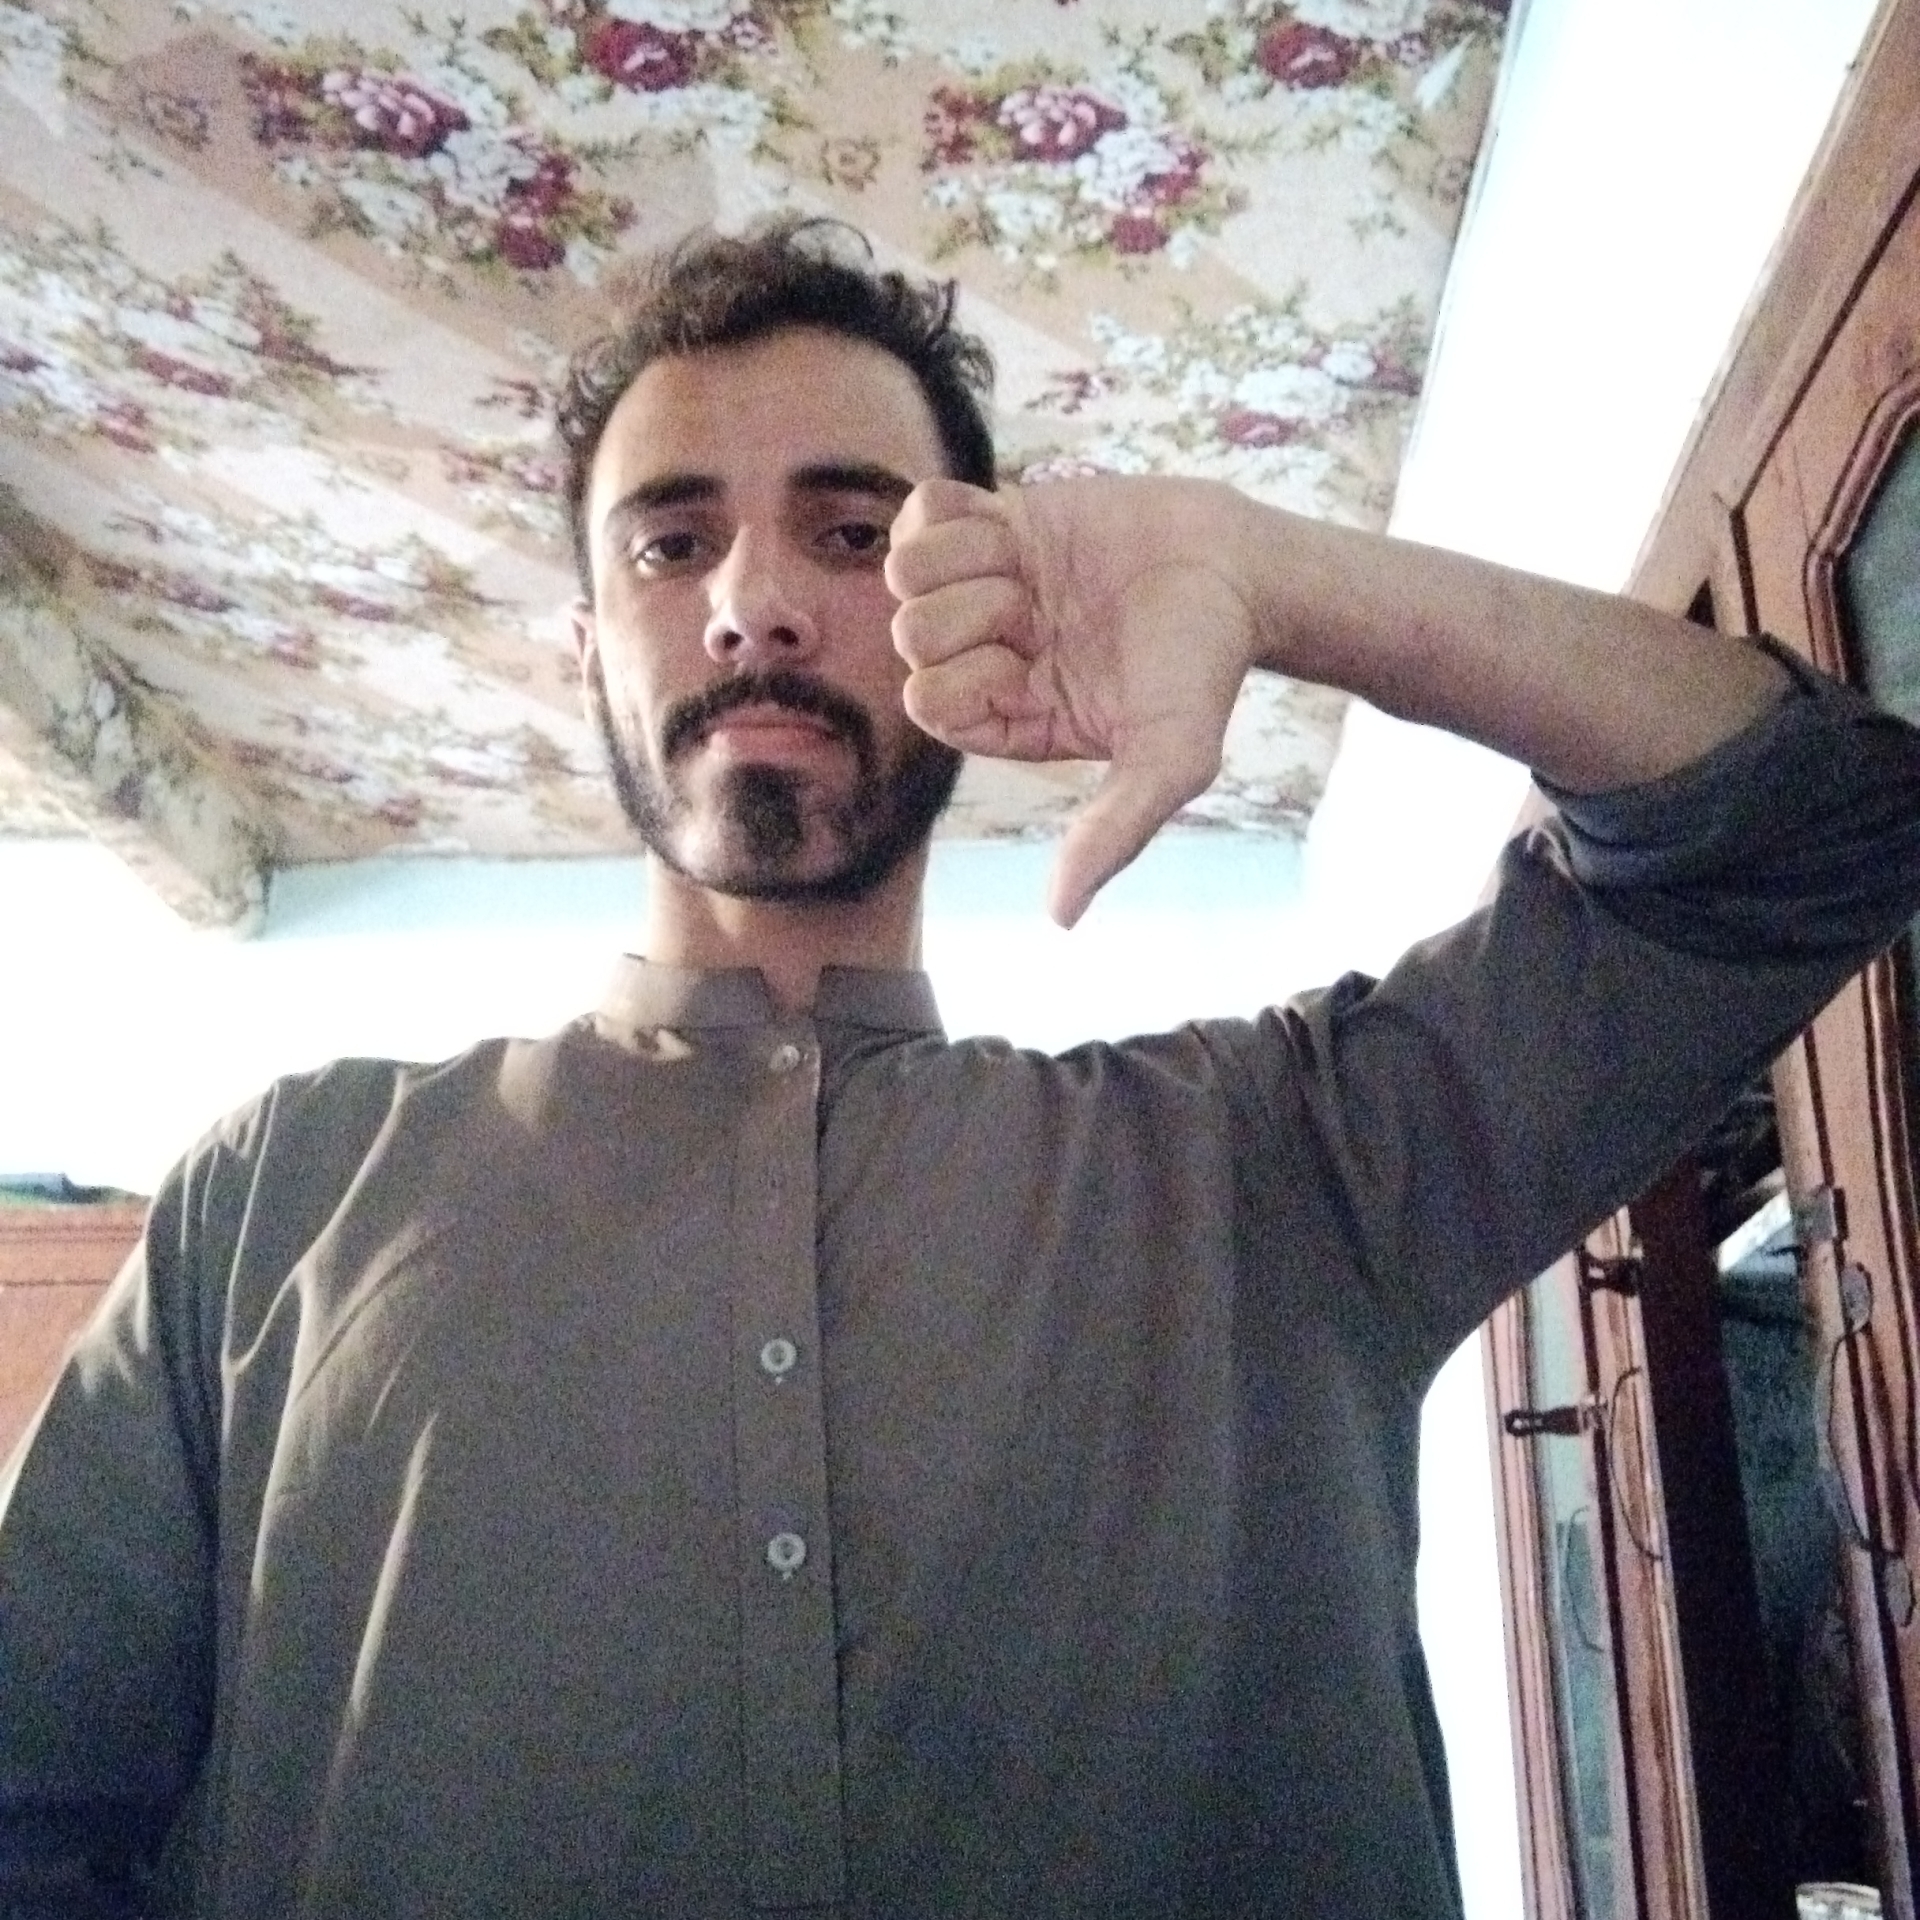
Label: noise